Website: crate-barrel
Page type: delivery-shipping
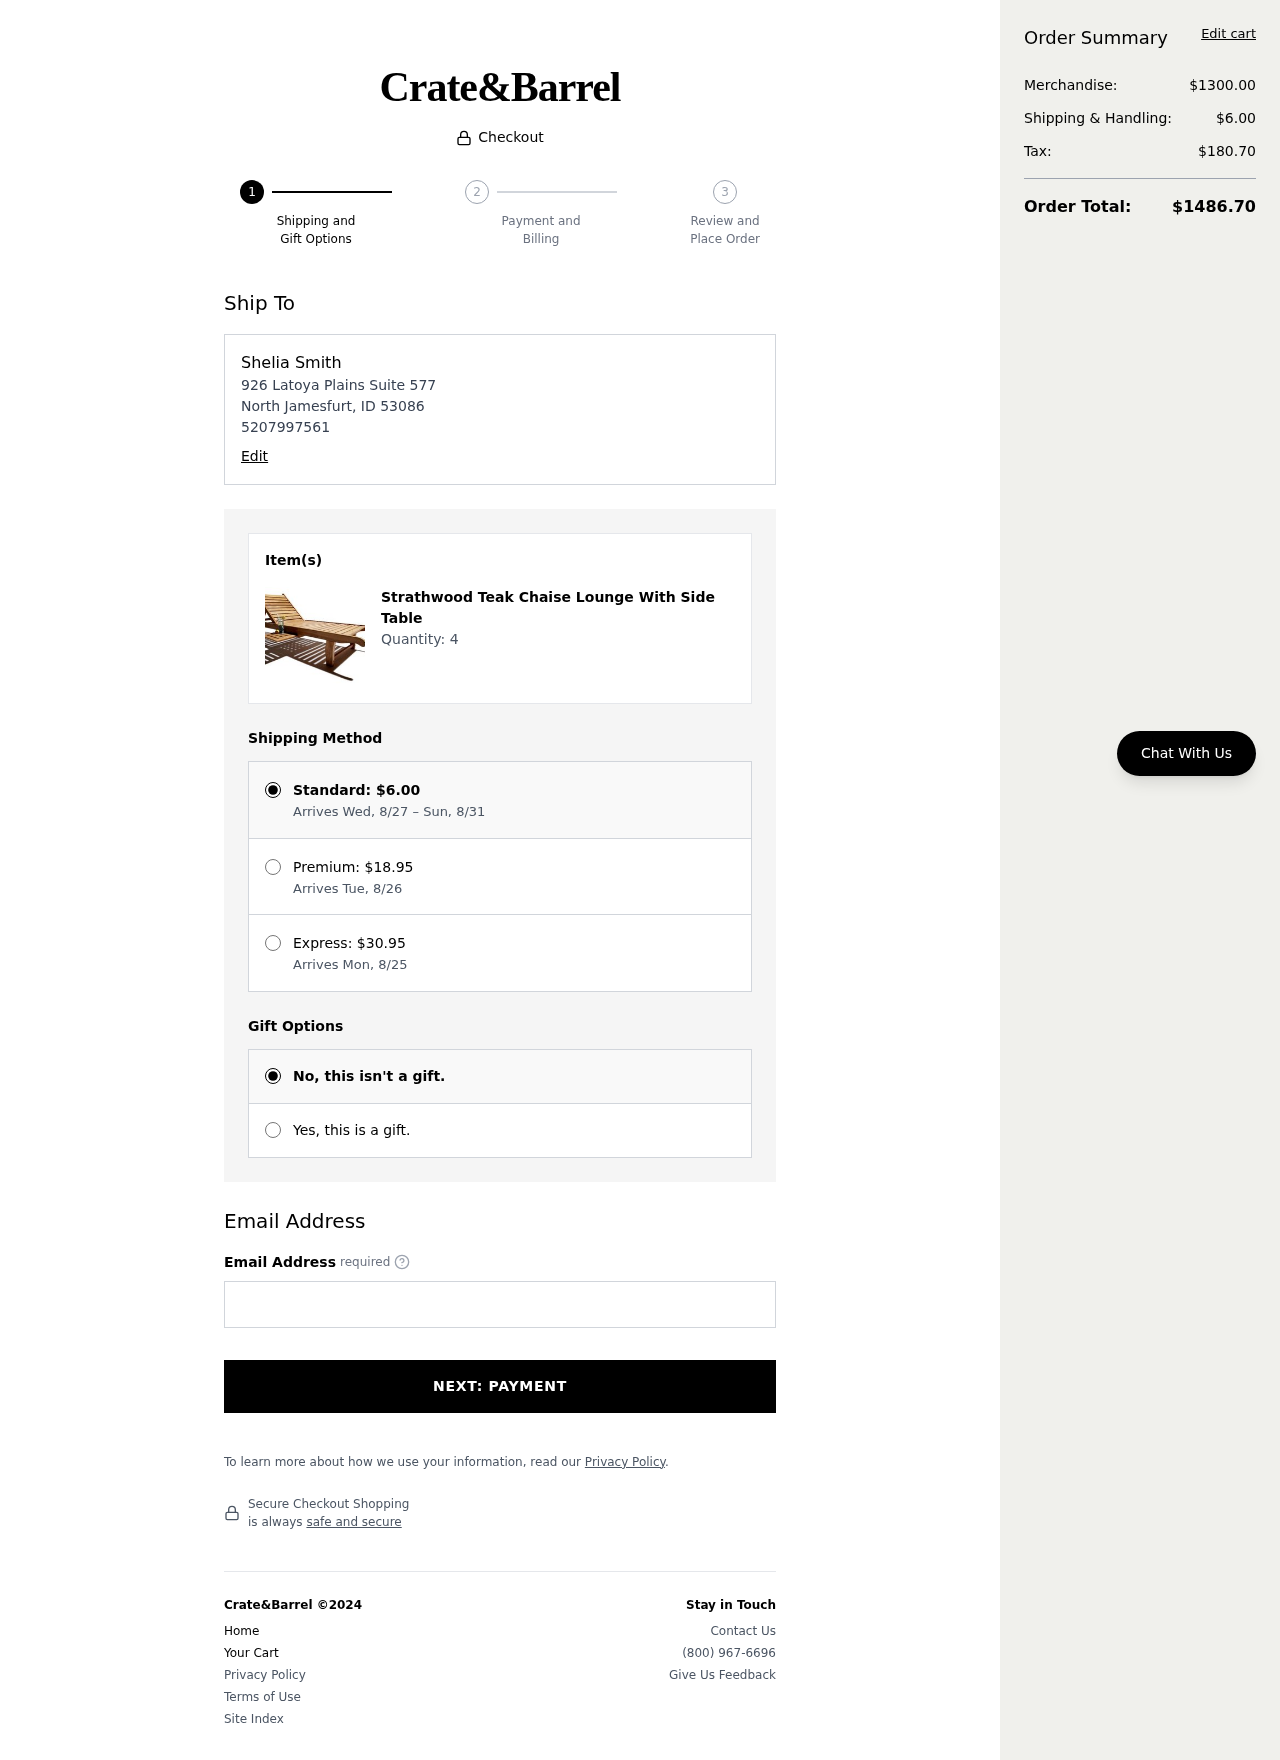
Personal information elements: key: PII_EMAIL
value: shelia_smith@hotmail.com
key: PII_FULLNAME
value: Shelia Smith
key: PII_PHONE
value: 5207997561
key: PII_STREET
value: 926 Latoya Plains Suite 577
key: PII_CITY_STATE_ZIP
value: North Jamesfurt, ID 53086
Product elements: key: PRODUCT1_NAME
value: Strathwood Teak Chaise Lounge With Side Table
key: PRODUCT1_QUANTITY
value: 4
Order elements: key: ORDER_SHIPPING_COST
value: $6.00
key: ORDER_SHIPPING_DATE
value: Arrives Wed, 8/27 – Sun, 8/31
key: ORDER_PREMIUM_SHIPPING
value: $18.95
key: ORDER_PREMIUM_DATE
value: Arrives Tue, 8/26
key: ORDER_EXPRESS_SHIPPING
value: $30.95
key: ORDER_EXPRESS_DATE
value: Arrives Mon, 8/25
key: ORDER_SUBTOTAL
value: $1300.00
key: ORDER_TAX
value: $180.70
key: ORDER_TOTAL
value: $1486.70